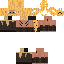
A female human skin with medium skin, wearing brown long hair dressed in a yellow hoodie and brown pants, featuring a closed mouth.